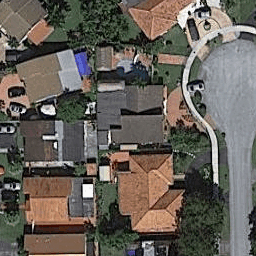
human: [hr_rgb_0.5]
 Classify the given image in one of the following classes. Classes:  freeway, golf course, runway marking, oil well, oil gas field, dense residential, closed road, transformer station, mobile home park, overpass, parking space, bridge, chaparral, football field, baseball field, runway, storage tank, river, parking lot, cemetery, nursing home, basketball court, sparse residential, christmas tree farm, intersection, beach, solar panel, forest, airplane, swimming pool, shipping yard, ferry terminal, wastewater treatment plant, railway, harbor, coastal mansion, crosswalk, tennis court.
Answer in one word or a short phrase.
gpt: dense residential